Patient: sex M, age 58
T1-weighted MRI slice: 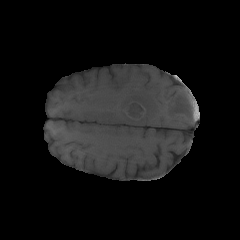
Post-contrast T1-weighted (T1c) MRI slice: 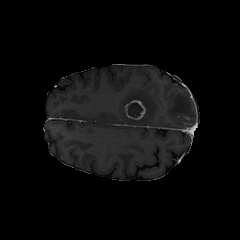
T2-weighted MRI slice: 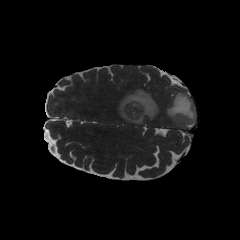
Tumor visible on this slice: yes
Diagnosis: Glioblastoma, IDH-wildtype
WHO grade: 4